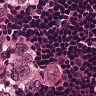
Metastatic tissue present: yes